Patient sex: M
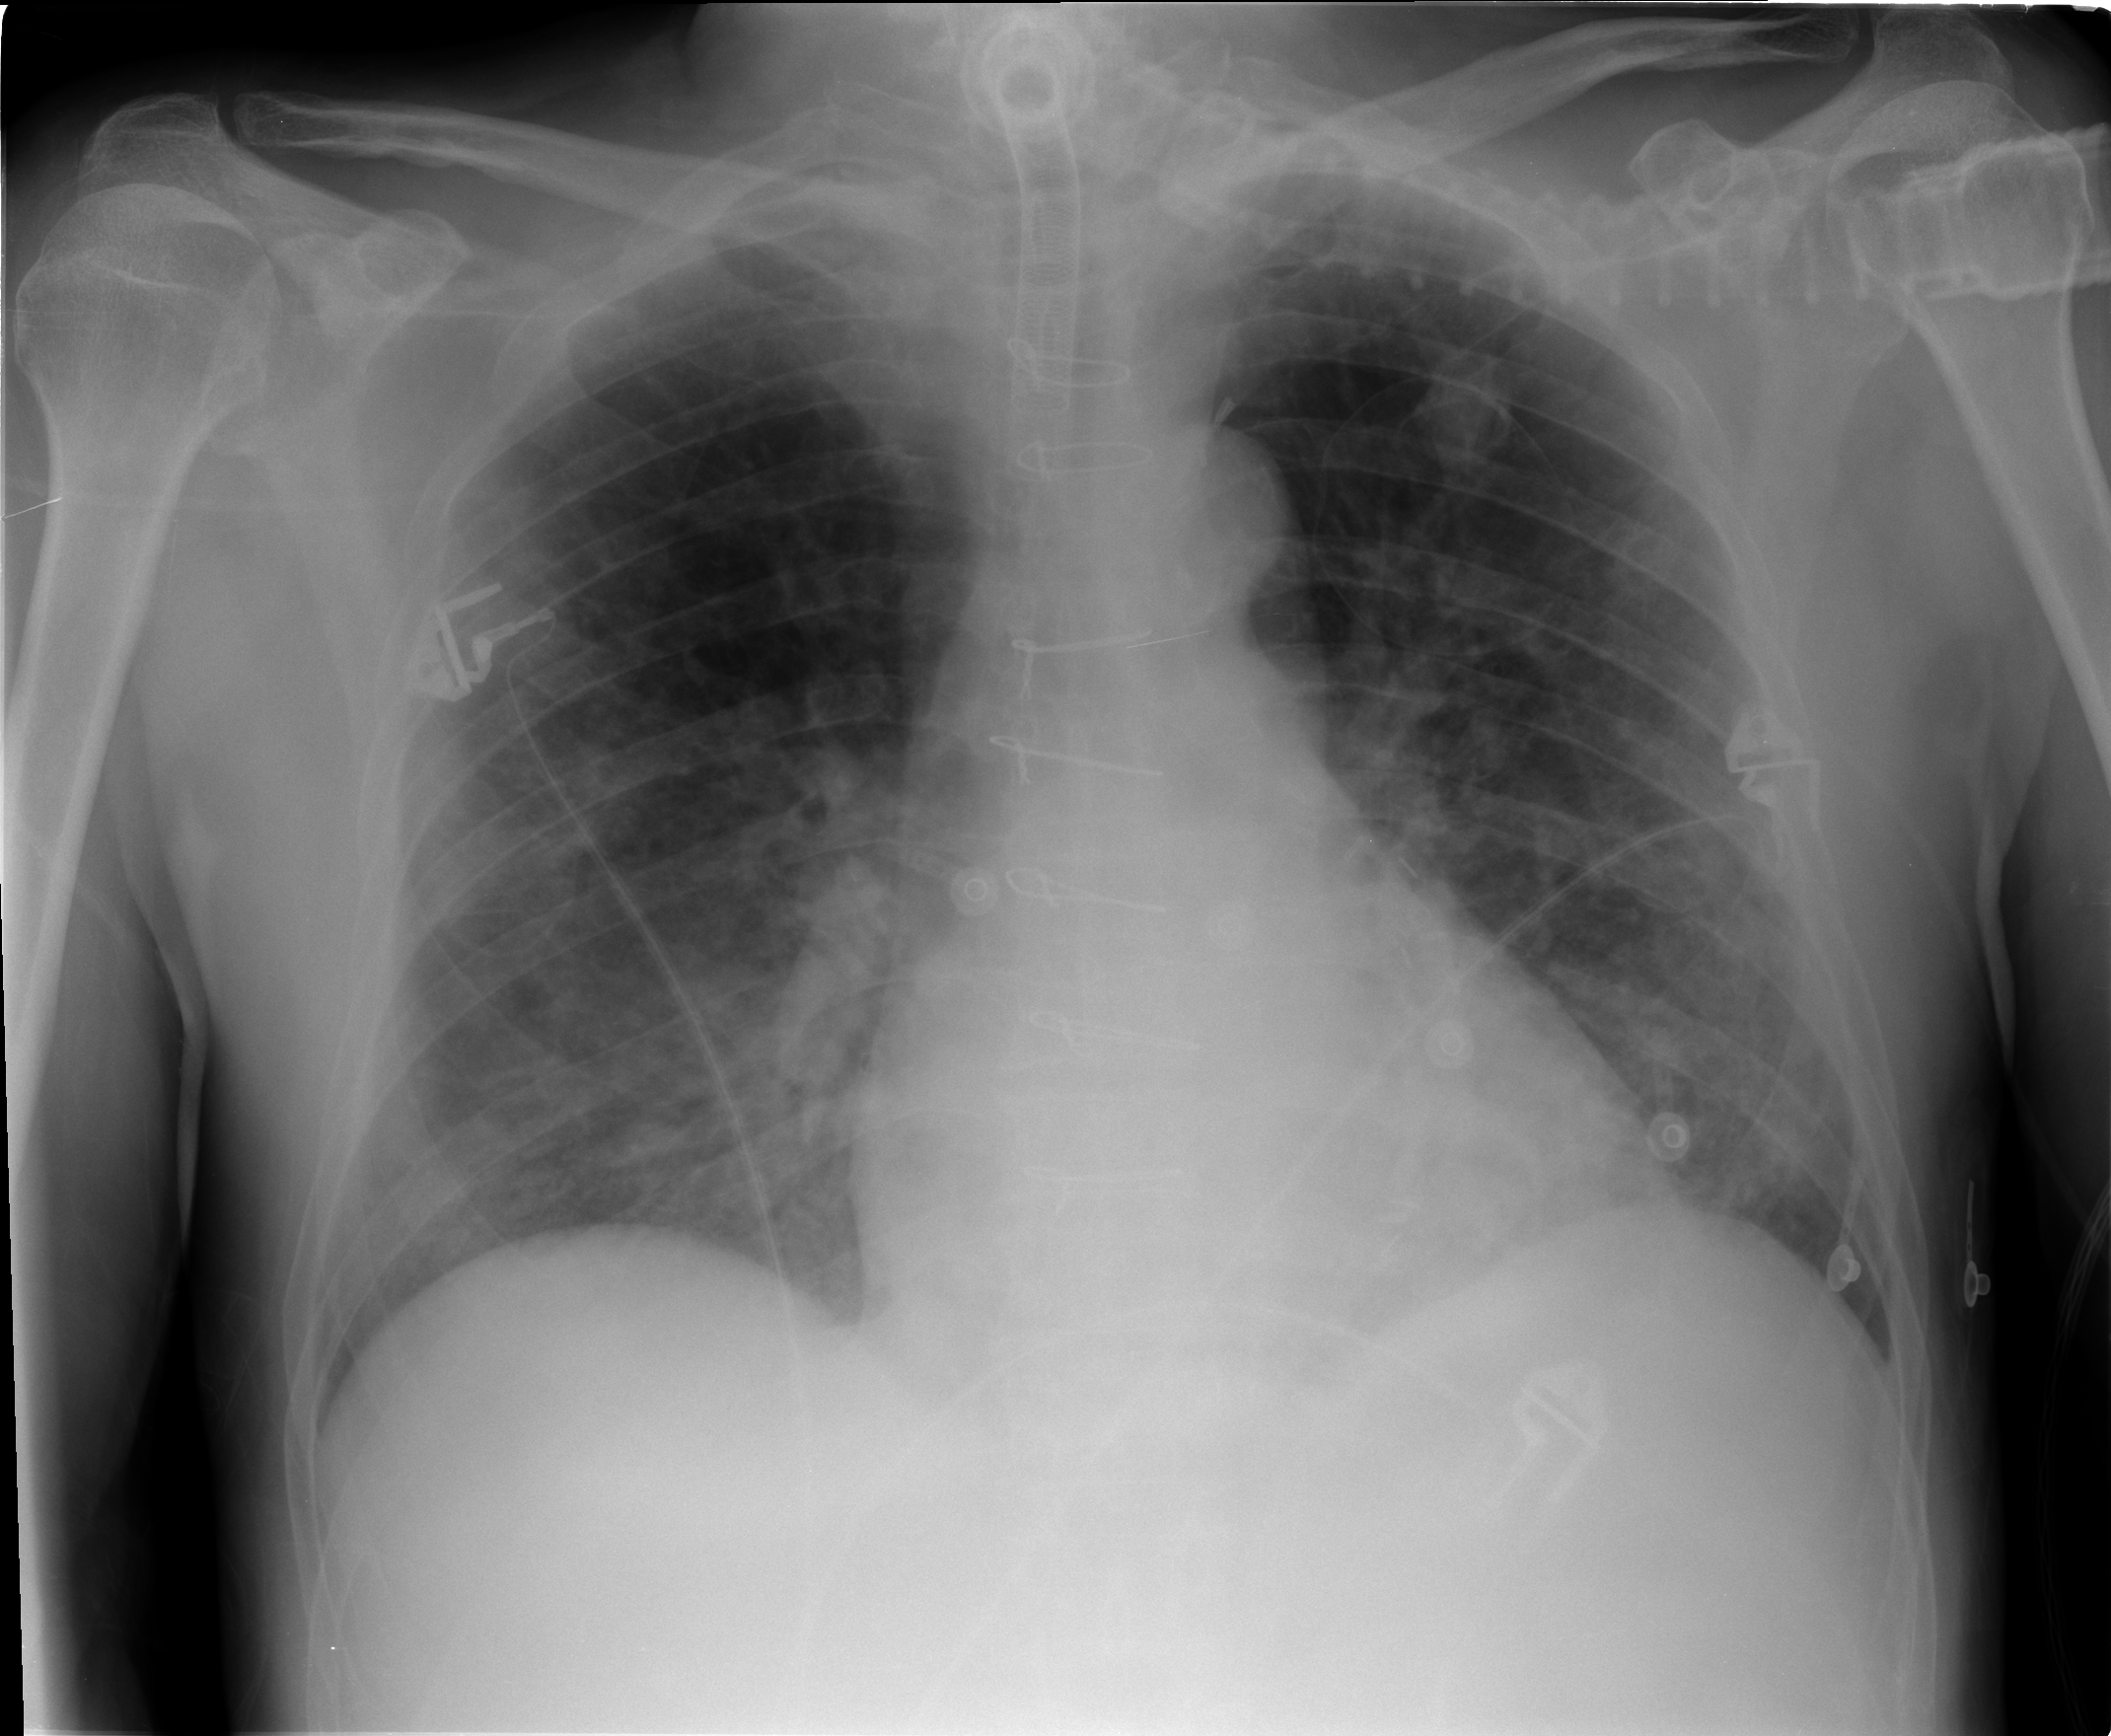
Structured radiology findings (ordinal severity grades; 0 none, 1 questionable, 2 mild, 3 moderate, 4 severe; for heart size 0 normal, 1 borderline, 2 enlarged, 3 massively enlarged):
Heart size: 0
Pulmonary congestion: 2
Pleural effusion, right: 0
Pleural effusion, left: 0
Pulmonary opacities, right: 3
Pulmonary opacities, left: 2
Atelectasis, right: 3
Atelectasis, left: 2